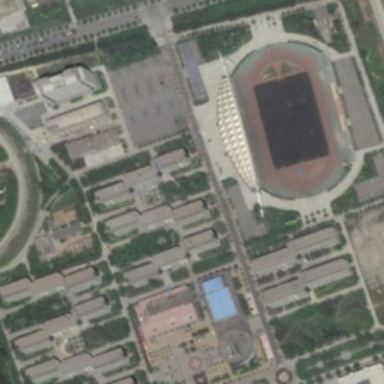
Near the school building is a dark green vegetation .